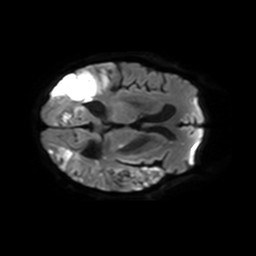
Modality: TRACE
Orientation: axial
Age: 63
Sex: male
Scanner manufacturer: philips
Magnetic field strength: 3 T
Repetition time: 3.341 s
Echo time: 0.076 s